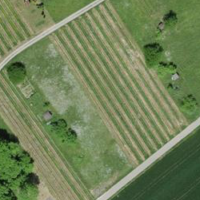
EUNIS habitat code: 24
Species observed at this site:
Lysimachia punctata